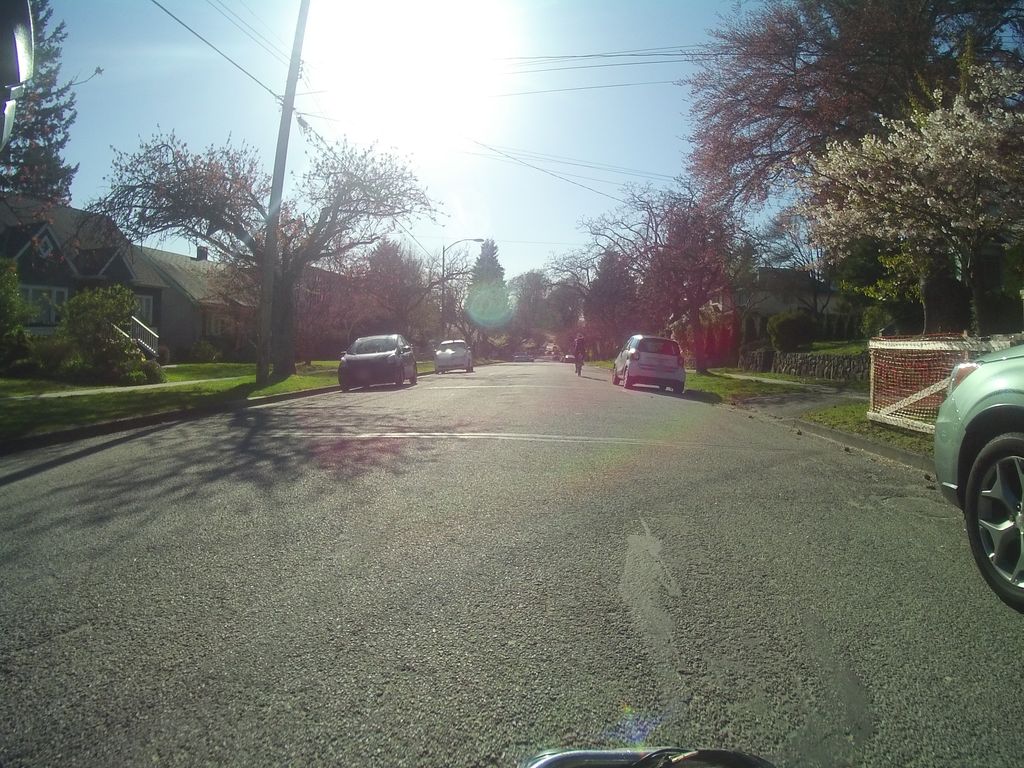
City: vancouver